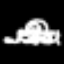
Label: angel